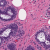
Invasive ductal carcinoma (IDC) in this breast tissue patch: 0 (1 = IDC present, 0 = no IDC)